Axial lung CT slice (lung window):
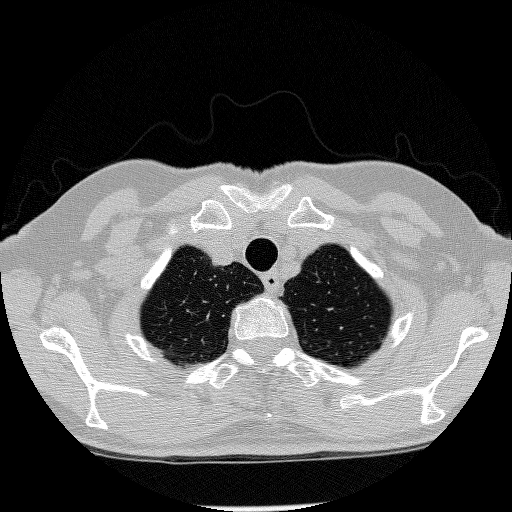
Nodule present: no